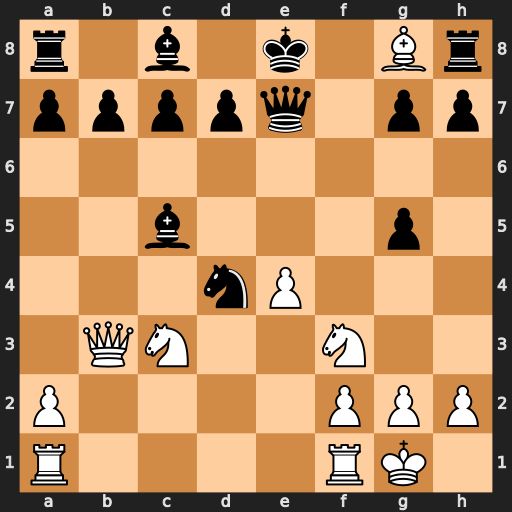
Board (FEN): r1b1k1Br/ppppq1pp/8/2b3p1/3nP3/1QN2N2/P4PPP/R4RK1
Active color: w
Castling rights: kq
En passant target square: -
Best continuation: Nxd4 Bxd4 Nd5 Qf8 Nxc7+